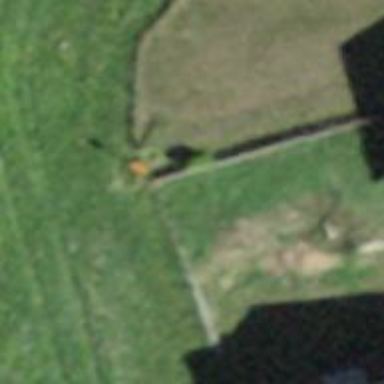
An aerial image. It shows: View of pole with roofed pipeline marker.